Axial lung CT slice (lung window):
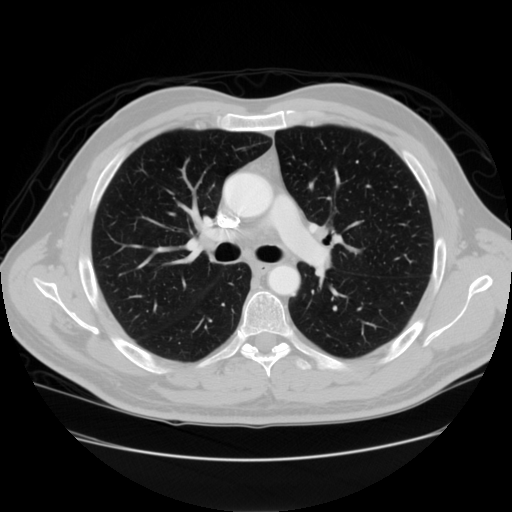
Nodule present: no